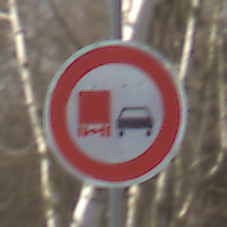
Verkehrszeichen: UeberholverbotKraftfahrzeuge
Umgebung: Outdoor, Nature
Tageszeit: MorningAfternoon
Wetter: Clear
Licht: Natural
Jahreszeit: Winter
Kontrast: HighContrast